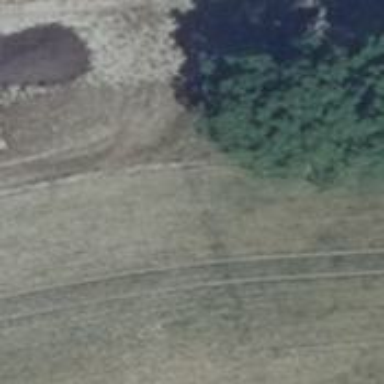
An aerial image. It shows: Hunting stand.